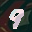
Label: 9